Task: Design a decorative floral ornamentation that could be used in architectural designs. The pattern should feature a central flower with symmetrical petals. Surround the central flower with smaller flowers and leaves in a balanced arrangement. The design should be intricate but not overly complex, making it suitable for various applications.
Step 1775:
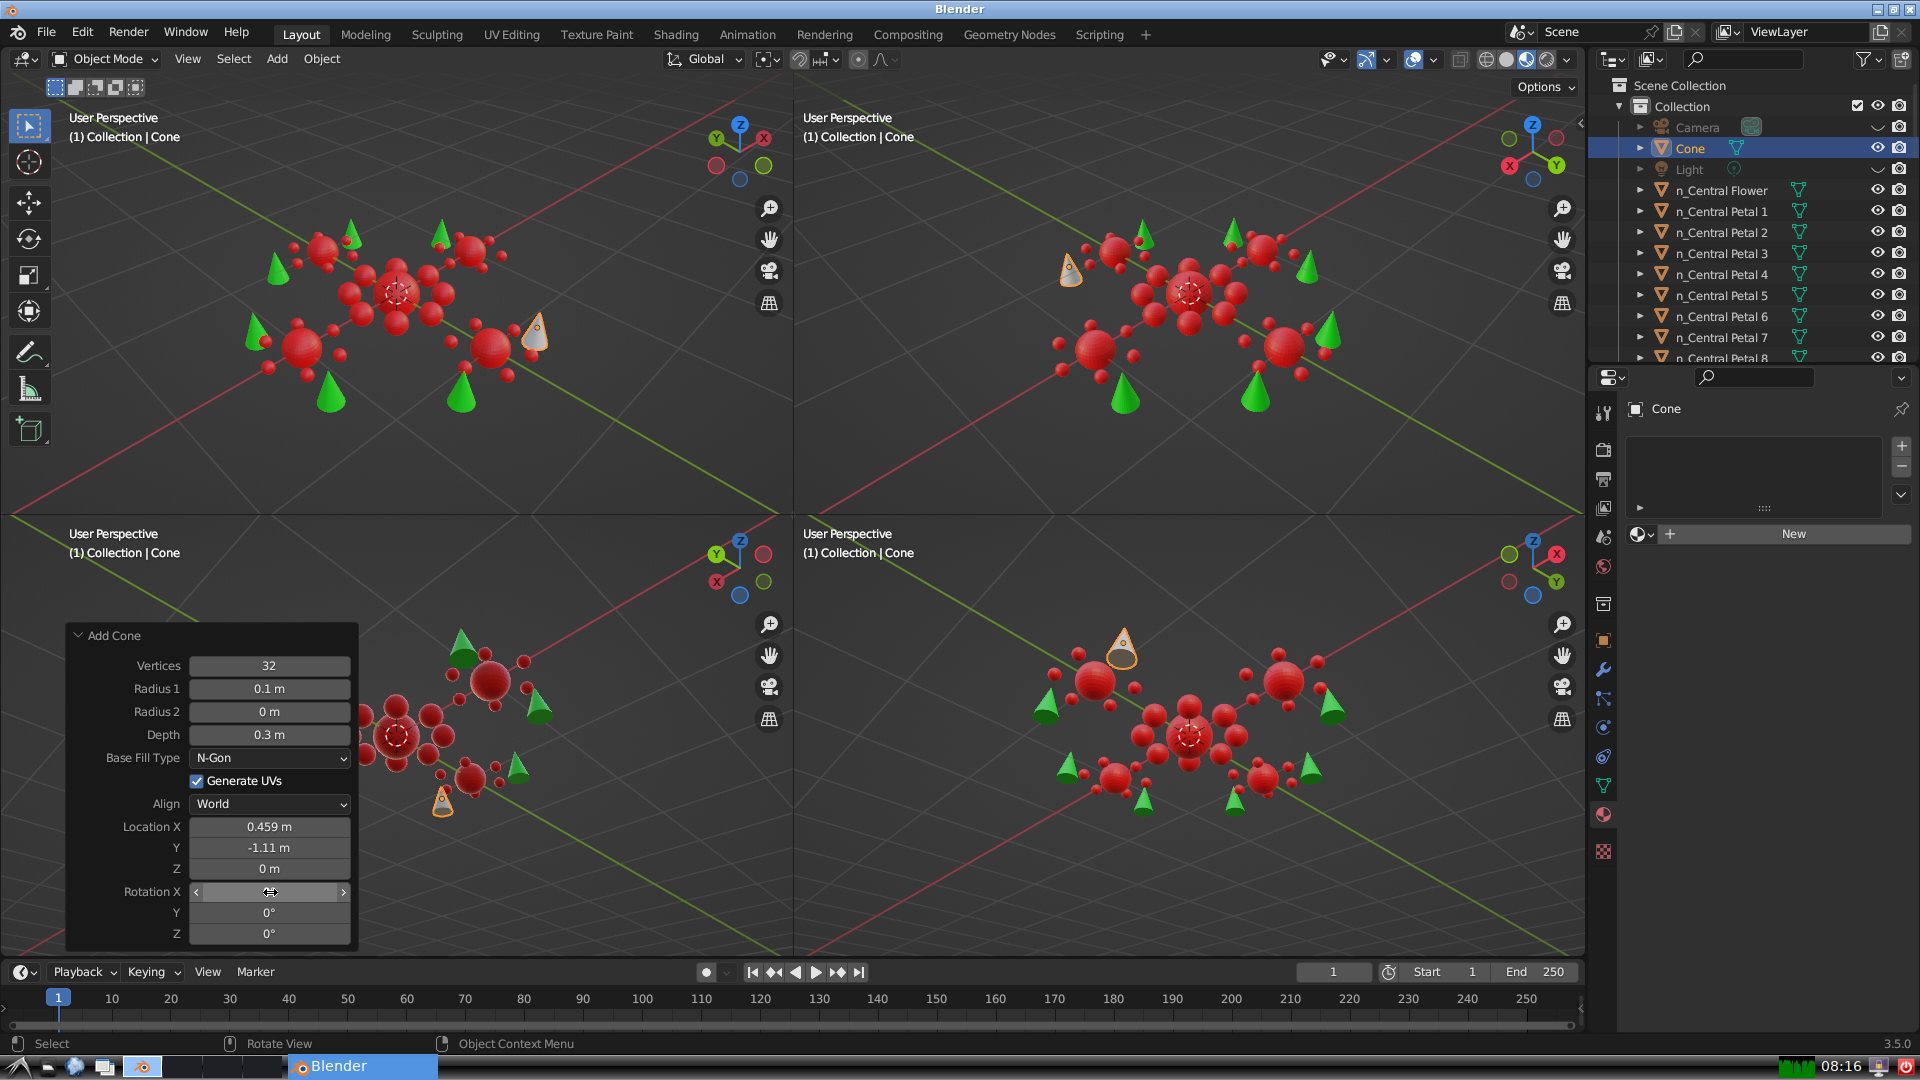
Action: click: no